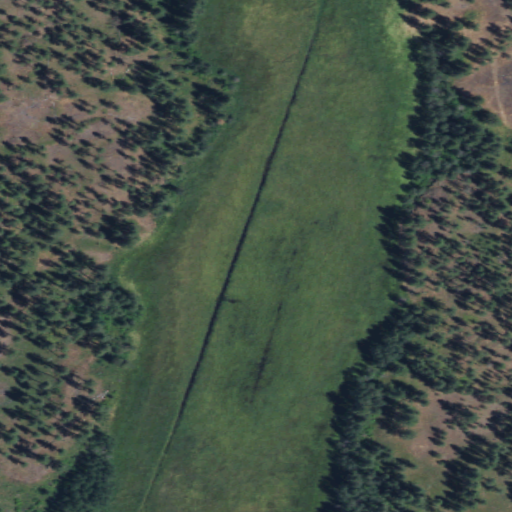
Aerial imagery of plain(s) in Washington named Phillips Meadow containing herbaceous wetlands, evergreen forest, shrub, and grassland